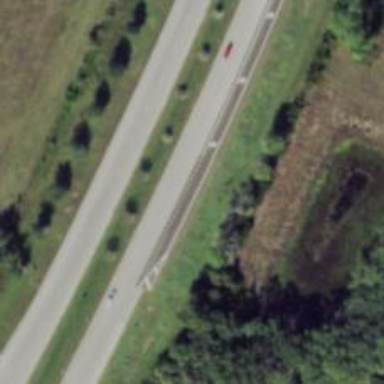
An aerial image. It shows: Trunk link highway.